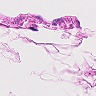
Metastatic tissue present: no